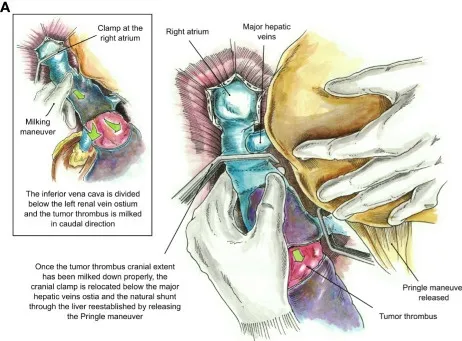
(A) Milking maneuver. The inferior vena cava is divided at a level below the left renal vein and the tumor thrombus is milked down to a level below the major hepatic veins' ostia. Once the tumor thrombus has been completely milked down, the cranial clamp at the RA is relocated below the major hepatic veins' ostia, and the natural shunt through the liver re-established by releasing the Pringle maneuver.
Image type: radiology (ct)